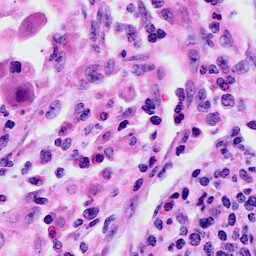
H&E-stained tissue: Cervix